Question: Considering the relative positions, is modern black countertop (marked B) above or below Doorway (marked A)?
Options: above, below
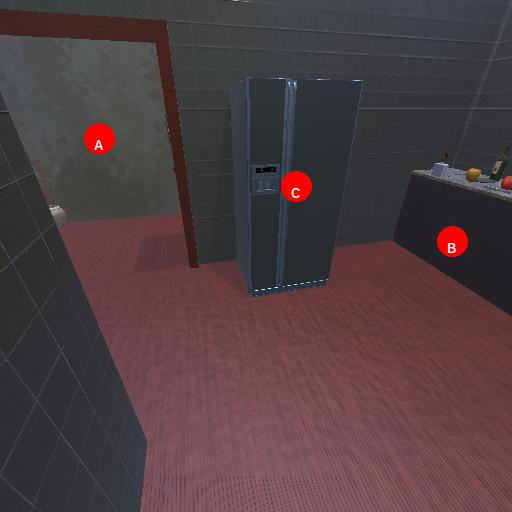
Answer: above